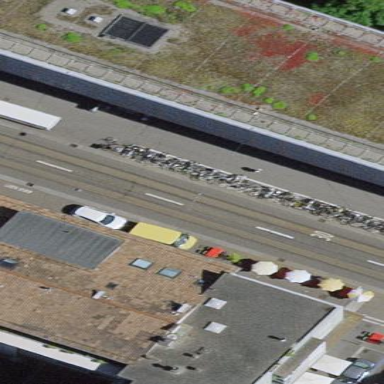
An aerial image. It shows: Bicycle parking area with stands available.